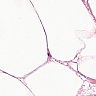
Metastatic tissue present: no